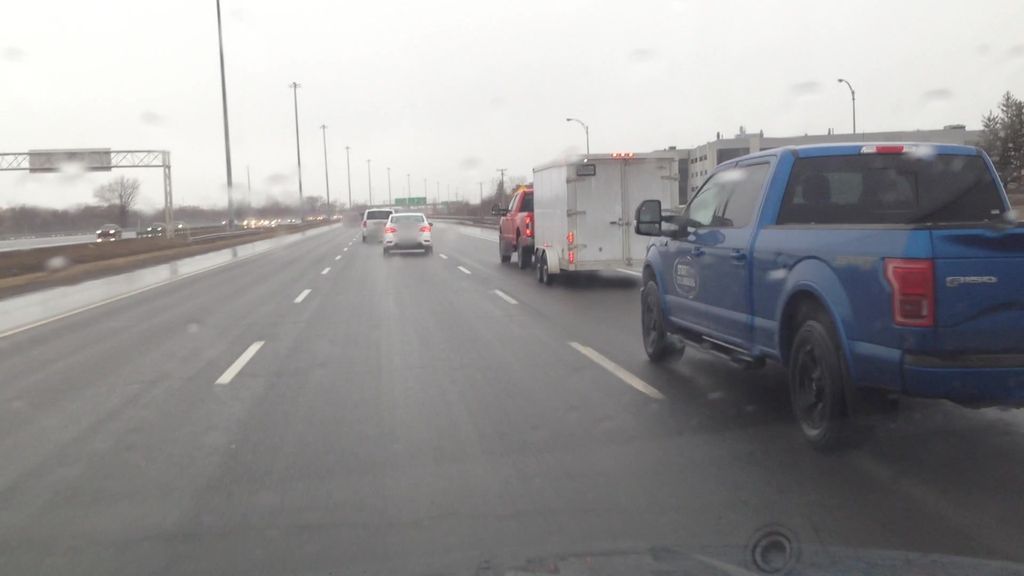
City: montreal